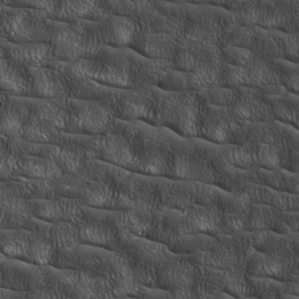
Label: non_frost